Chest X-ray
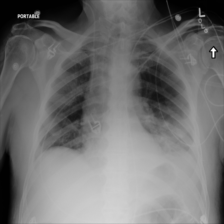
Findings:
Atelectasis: positive
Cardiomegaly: negative
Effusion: negative
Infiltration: positive
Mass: negative
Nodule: negative
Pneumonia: negative
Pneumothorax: negative
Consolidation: negative
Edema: negative
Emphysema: negative
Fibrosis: negative
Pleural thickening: negative
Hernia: negative